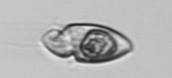
Label: Katodinium_or_Torodinium